Field crop: maize
Growth stage: 1
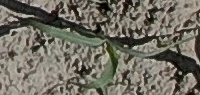
Species: sorghum